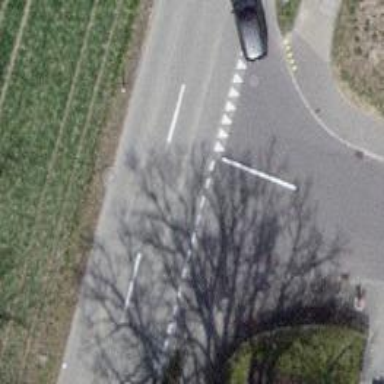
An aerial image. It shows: Road with "give way" sign.